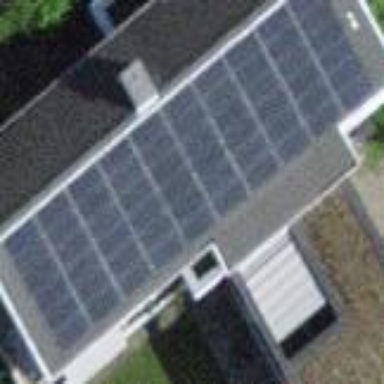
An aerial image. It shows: Solar power generator.